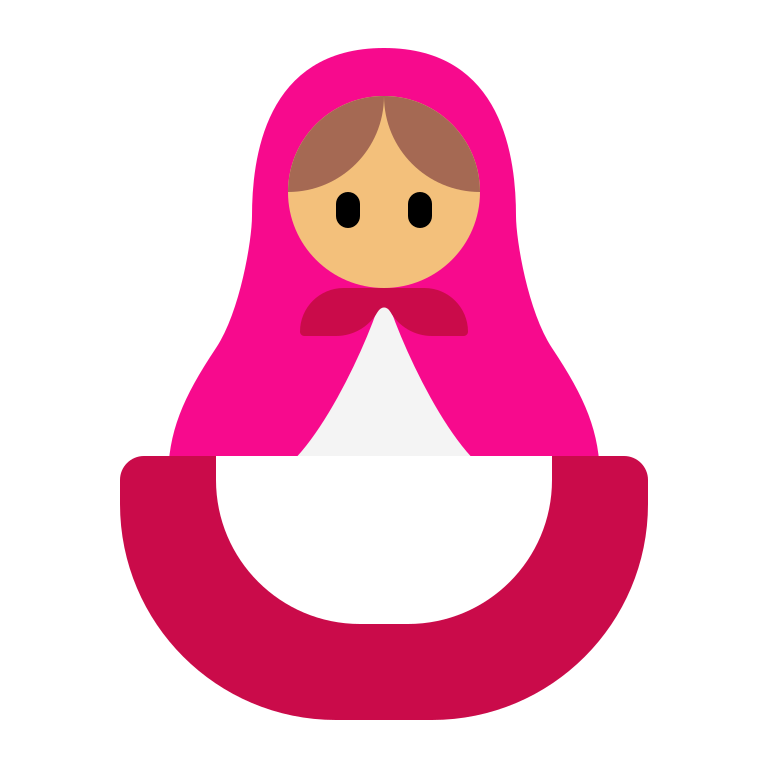
nesting dolls flat